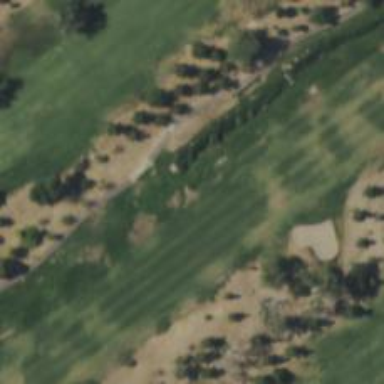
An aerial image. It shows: View of golf hole.